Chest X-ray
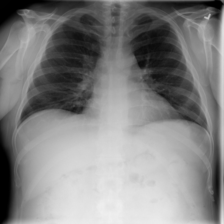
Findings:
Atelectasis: negative
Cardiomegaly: negative
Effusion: negative
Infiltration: negative
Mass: negative
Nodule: negative
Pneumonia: negative
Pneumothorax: negative
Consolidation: negative
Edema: negative
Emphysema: negative
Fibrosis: negative
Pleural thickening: negative
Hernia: negative